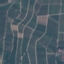
Land use / land cover class: PermanentCrop